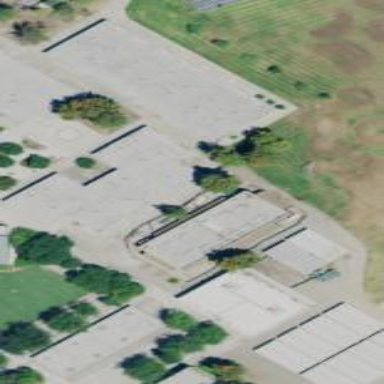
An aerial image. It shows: School building.